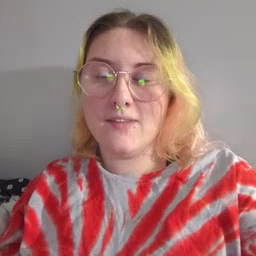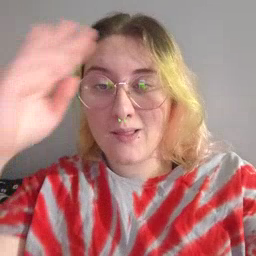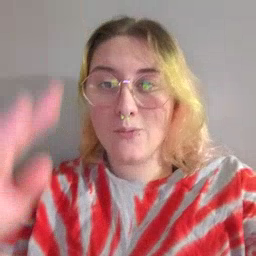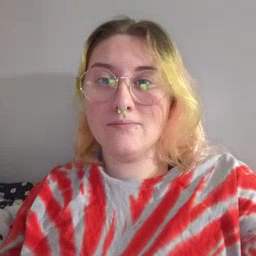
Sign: hello